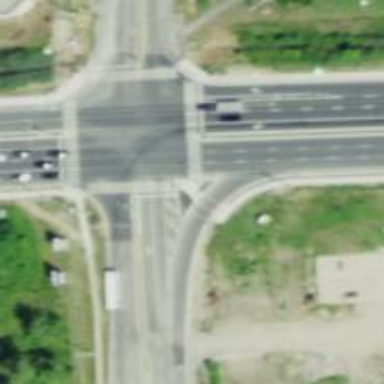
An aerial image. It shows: Asphalt road with secondary link designation.